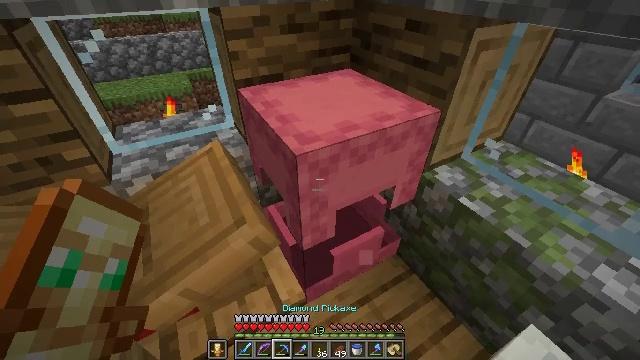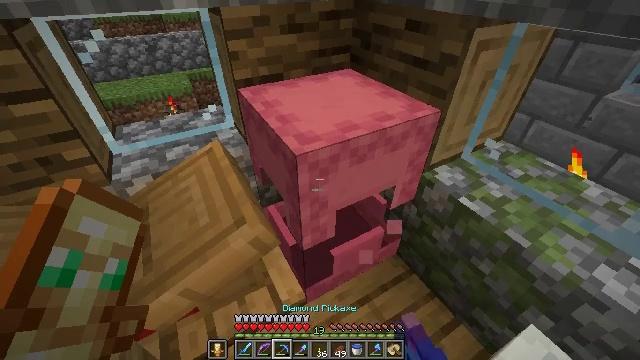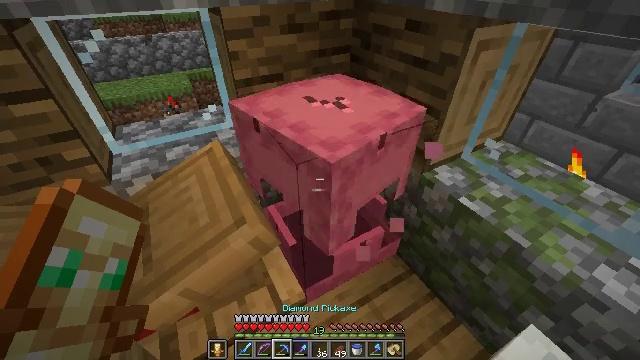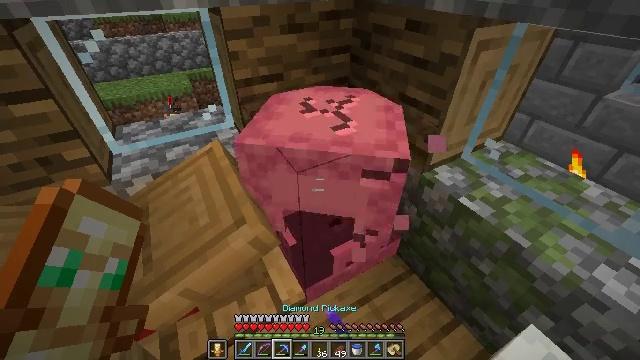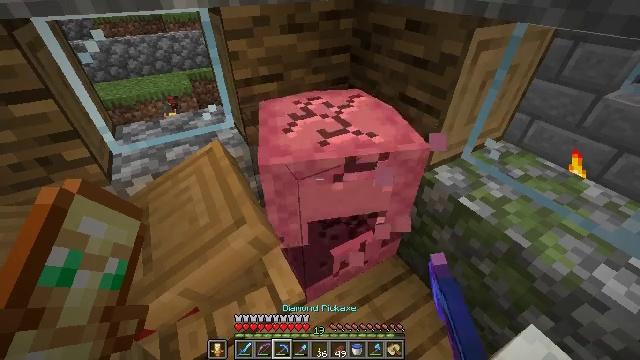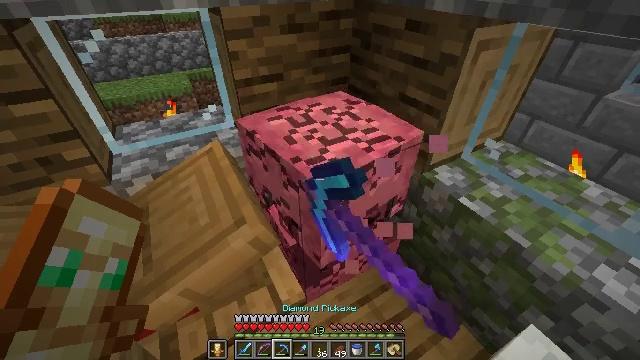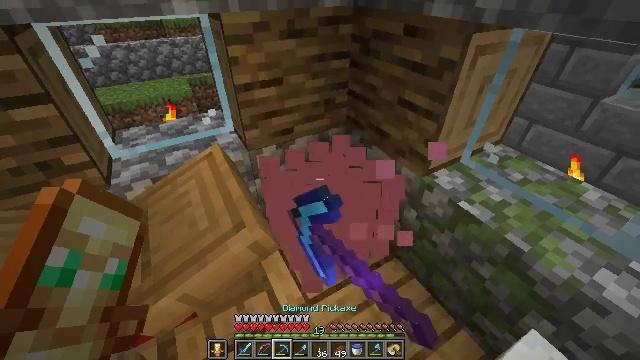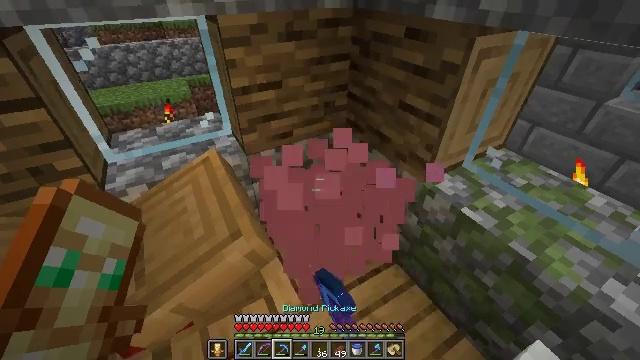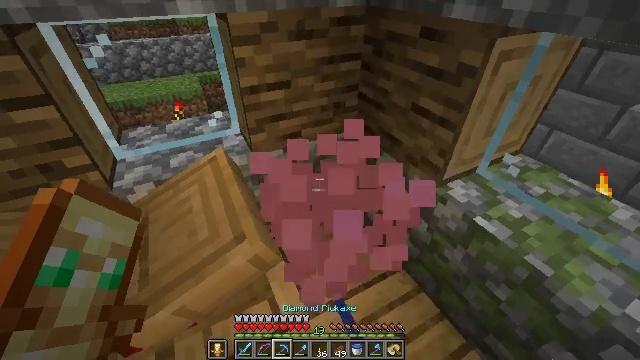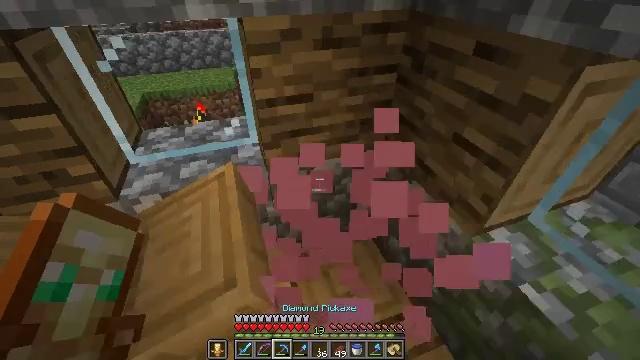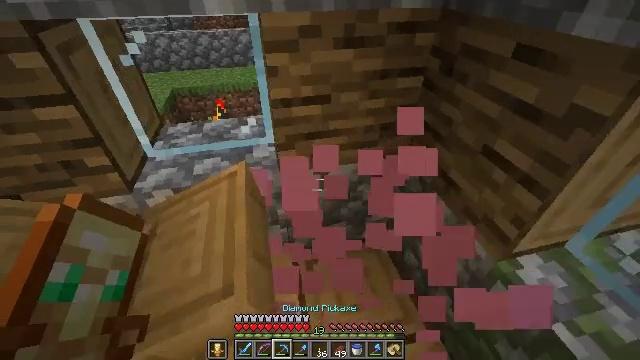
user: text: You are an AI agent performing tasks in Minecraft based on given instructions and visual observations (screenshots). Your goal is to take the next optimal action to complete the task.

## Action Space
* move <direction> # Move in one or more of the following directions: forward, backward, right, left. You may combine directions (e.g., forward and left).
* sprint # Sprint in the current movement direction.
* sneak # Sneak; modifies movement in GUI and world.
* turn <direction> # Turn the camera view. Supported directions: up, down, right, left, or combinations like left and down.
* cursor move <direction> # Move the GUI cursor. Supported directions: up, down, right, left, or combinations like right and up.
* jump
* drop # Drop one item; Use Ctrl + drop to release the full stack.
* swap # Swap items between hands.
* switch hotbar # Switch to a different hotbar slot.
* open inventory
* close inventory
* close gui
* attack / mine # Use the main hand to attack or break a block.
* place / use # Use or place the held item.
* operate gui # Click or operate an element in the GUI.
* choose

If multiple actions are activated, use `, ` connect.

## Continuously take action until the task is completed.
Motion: motion action
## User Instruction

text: Attack the pink shulker box to collect it.
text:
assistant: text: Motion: attack / mine
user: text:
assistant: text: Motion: attack / mine
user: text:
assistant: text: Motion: attack / mine
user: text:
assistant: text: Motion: attack / mine
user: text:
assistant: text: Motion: attack / mine
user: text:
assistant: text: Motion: attack / mine
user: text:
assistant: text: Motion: move forward
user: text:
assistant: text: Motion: move forward, turn left
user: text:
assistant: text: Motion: move forward and move right, turn left and down
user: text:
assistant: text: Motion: move forward and move right, turn left
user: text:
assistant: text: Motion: no_op